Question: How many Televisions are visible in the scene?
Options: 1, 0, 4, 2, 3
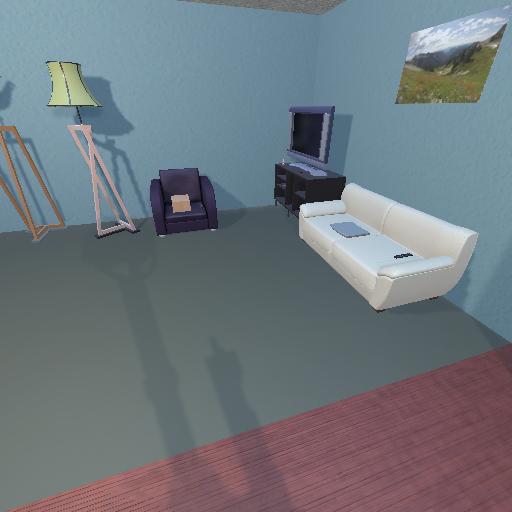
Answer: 1